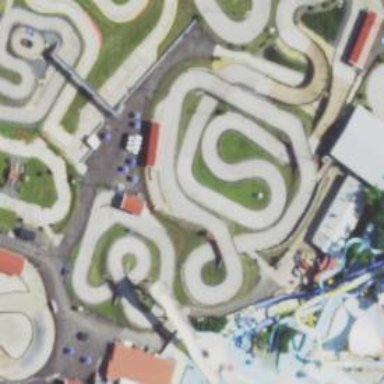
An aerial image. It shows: Karting raceway for sports enthusiasts.